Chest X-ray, PA view. Patient: 20 years old, sex M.
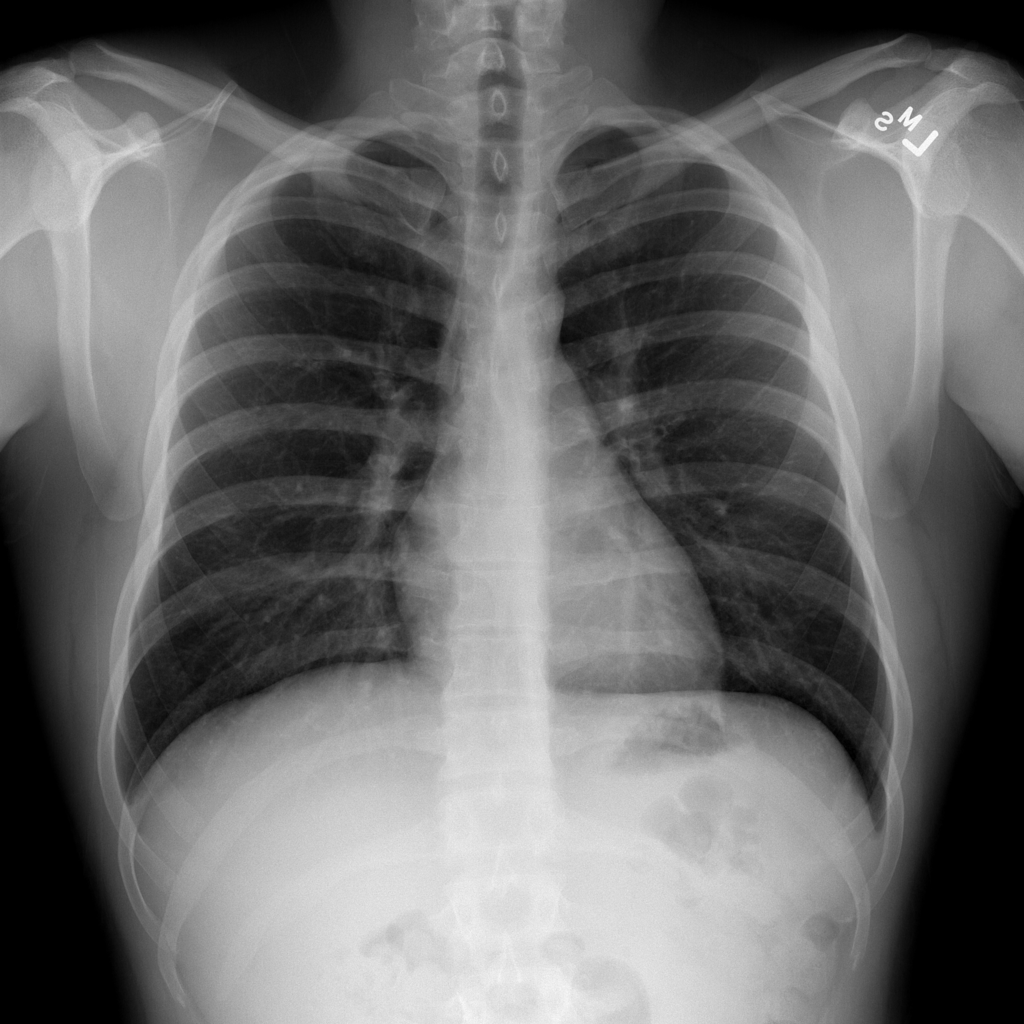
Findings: No Finding